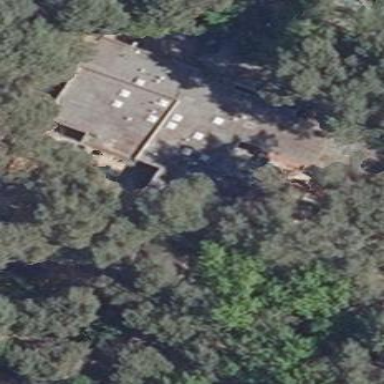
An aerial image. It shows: Kindergarten building.